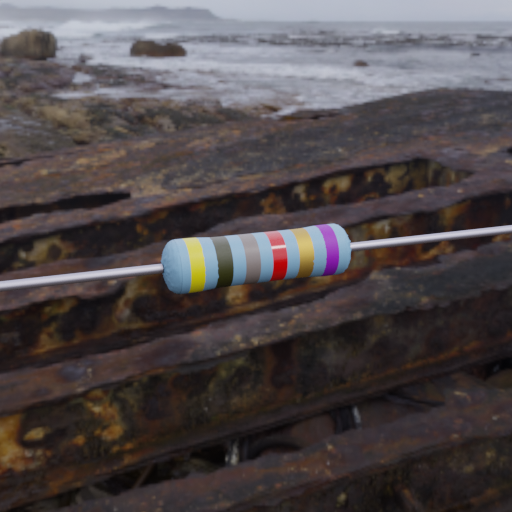
Resistor colour bands (in order): yellow, black, gray, red, gold, violet